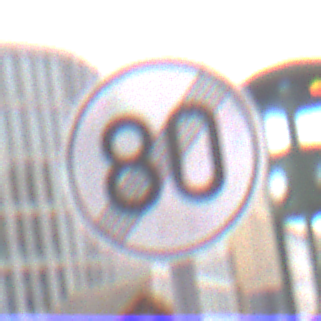
Verkehrszeichen: EndeGeschwindigkeit80
Umgebung: Outdoor, Urban
Tageszeit: MorningAfternoon
Wetter: Overcast
Licht: Natural
Jahreszeit: NotSpecified
Kontrast: LowContrast